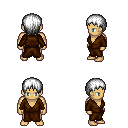
a pixel art fantasy rpg character, male body template, human, tanned skin, brown robe, metal pants, white plain hairstyle, four views (front, back, left, right), 2x2 character sprite sheet, small pixel art, hard edges, no anti-aliasing